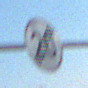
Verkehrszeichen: EndeGeschwindigkeit20
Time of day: Midday
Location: Outdoor (Suburban)
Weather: PartlyCloudy
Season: NotSpecified
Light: Natural